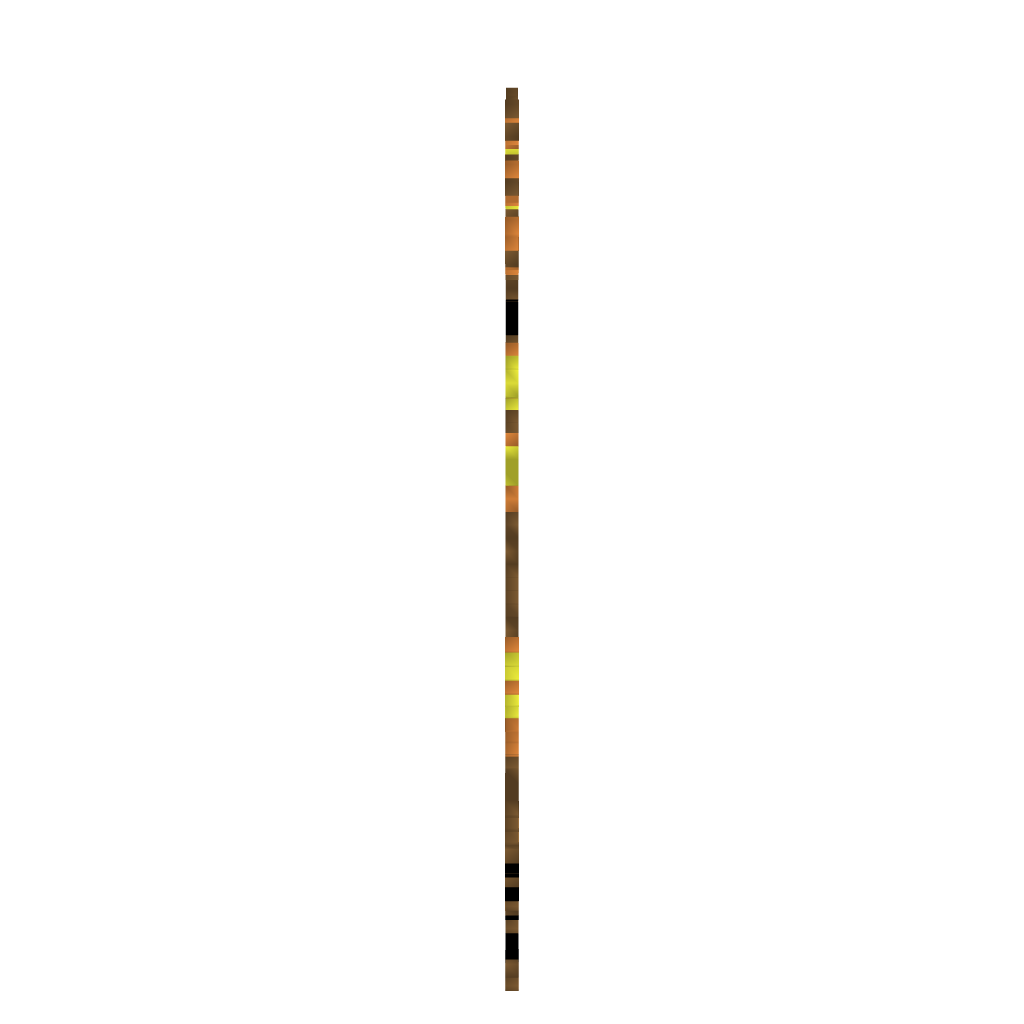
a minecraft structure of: Naruto bijuu good quality